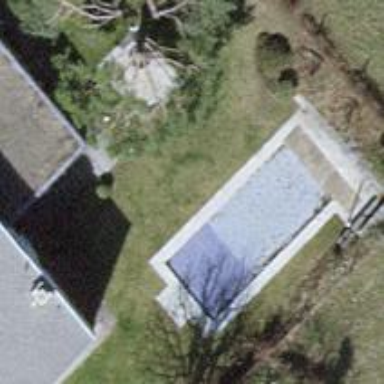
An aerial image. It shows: Swimming pool located in leisure land.